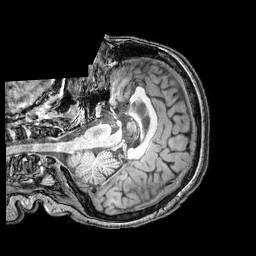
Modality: T1w
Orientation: axial
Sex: female
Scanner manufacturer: philips
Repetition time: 0.008283 s
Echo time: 0.00381 s